Field crop: maize
Growth stage: 2
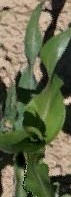
Species: maize